Question: I've got a basic input element on a form:
'''
<input type="text" name="where" placeholder="Location or Place">
'''
But I want to style the placeholder inline with the design below:

Currently I've got the following styles:
'''
::-webkit-input-placeholder, ::-moz-placeholder, :-ms-input-placeholder, input:-moz-placeholder {
color: white;
}
'''
Obviously this doesn't handle the light blue 'or' text. I'd love to do this with CSS3 where possible. It it possible to style this using just CSS?
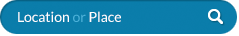
Answer: The only solution i see is to avoid the use of placeholder and replace its behaviour with javascript. The old-style way!

<URL>
'''
<div class="location">
<span class="holder">Location <span class="blue">or</span> Place</span>
<input id="input" size="18" type="text" />&nbsp;
</div>
'''
'''
$(function() {
$("span.holder + input").keyup(function() {
if($(this).val().length) {
$(this).prev('span.holder').hide();
} else {
$(this).prev('span.holder').show();
}
});
$("span.holder").click(function() {
$(this).next().focus();
});
});
'''
'''
div.location > span.holder {
position: absolute;
margin: 5px 8px;
color: #ddd;
cursor: auto;
font-family: Helvetica;
font-size: 11pt;
z-index: 1;
}
div.location > span.holder > span.blue{
color: #819FF7;
}
div input {
padding:5px;
font-size:11pt;
background-color: #0B7DAB;
color: white;
border-radius:15px;
-moz-border-radius:15px;
-webkit-border-radius:15px;
border: none;
}
'''